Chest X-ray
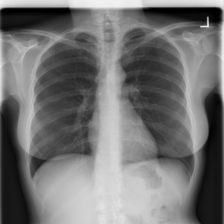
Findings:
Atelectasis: negative
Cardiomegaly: negative
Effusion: negative
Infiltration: negative
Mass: negative
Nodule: positive
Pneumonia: negative
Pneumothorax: negative
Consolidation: negative
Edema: negative
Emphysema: negative
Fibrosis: negative
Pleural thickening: negative
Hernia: negative